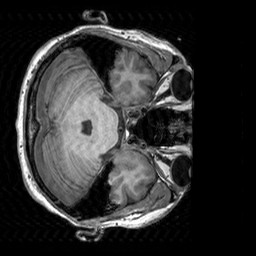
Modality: T1w
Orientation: axial
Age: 33
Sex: male
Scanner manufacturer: siemens
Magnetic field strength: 3 T
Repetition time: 2.3 s
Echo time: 0.00303 s